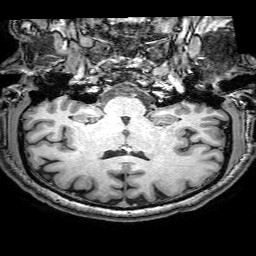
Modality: T1w
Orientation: sagittal
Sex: male
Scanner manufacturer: philips
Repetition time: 0.008203 s
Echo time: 0.00377 s